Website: lowes
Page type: order-tracking
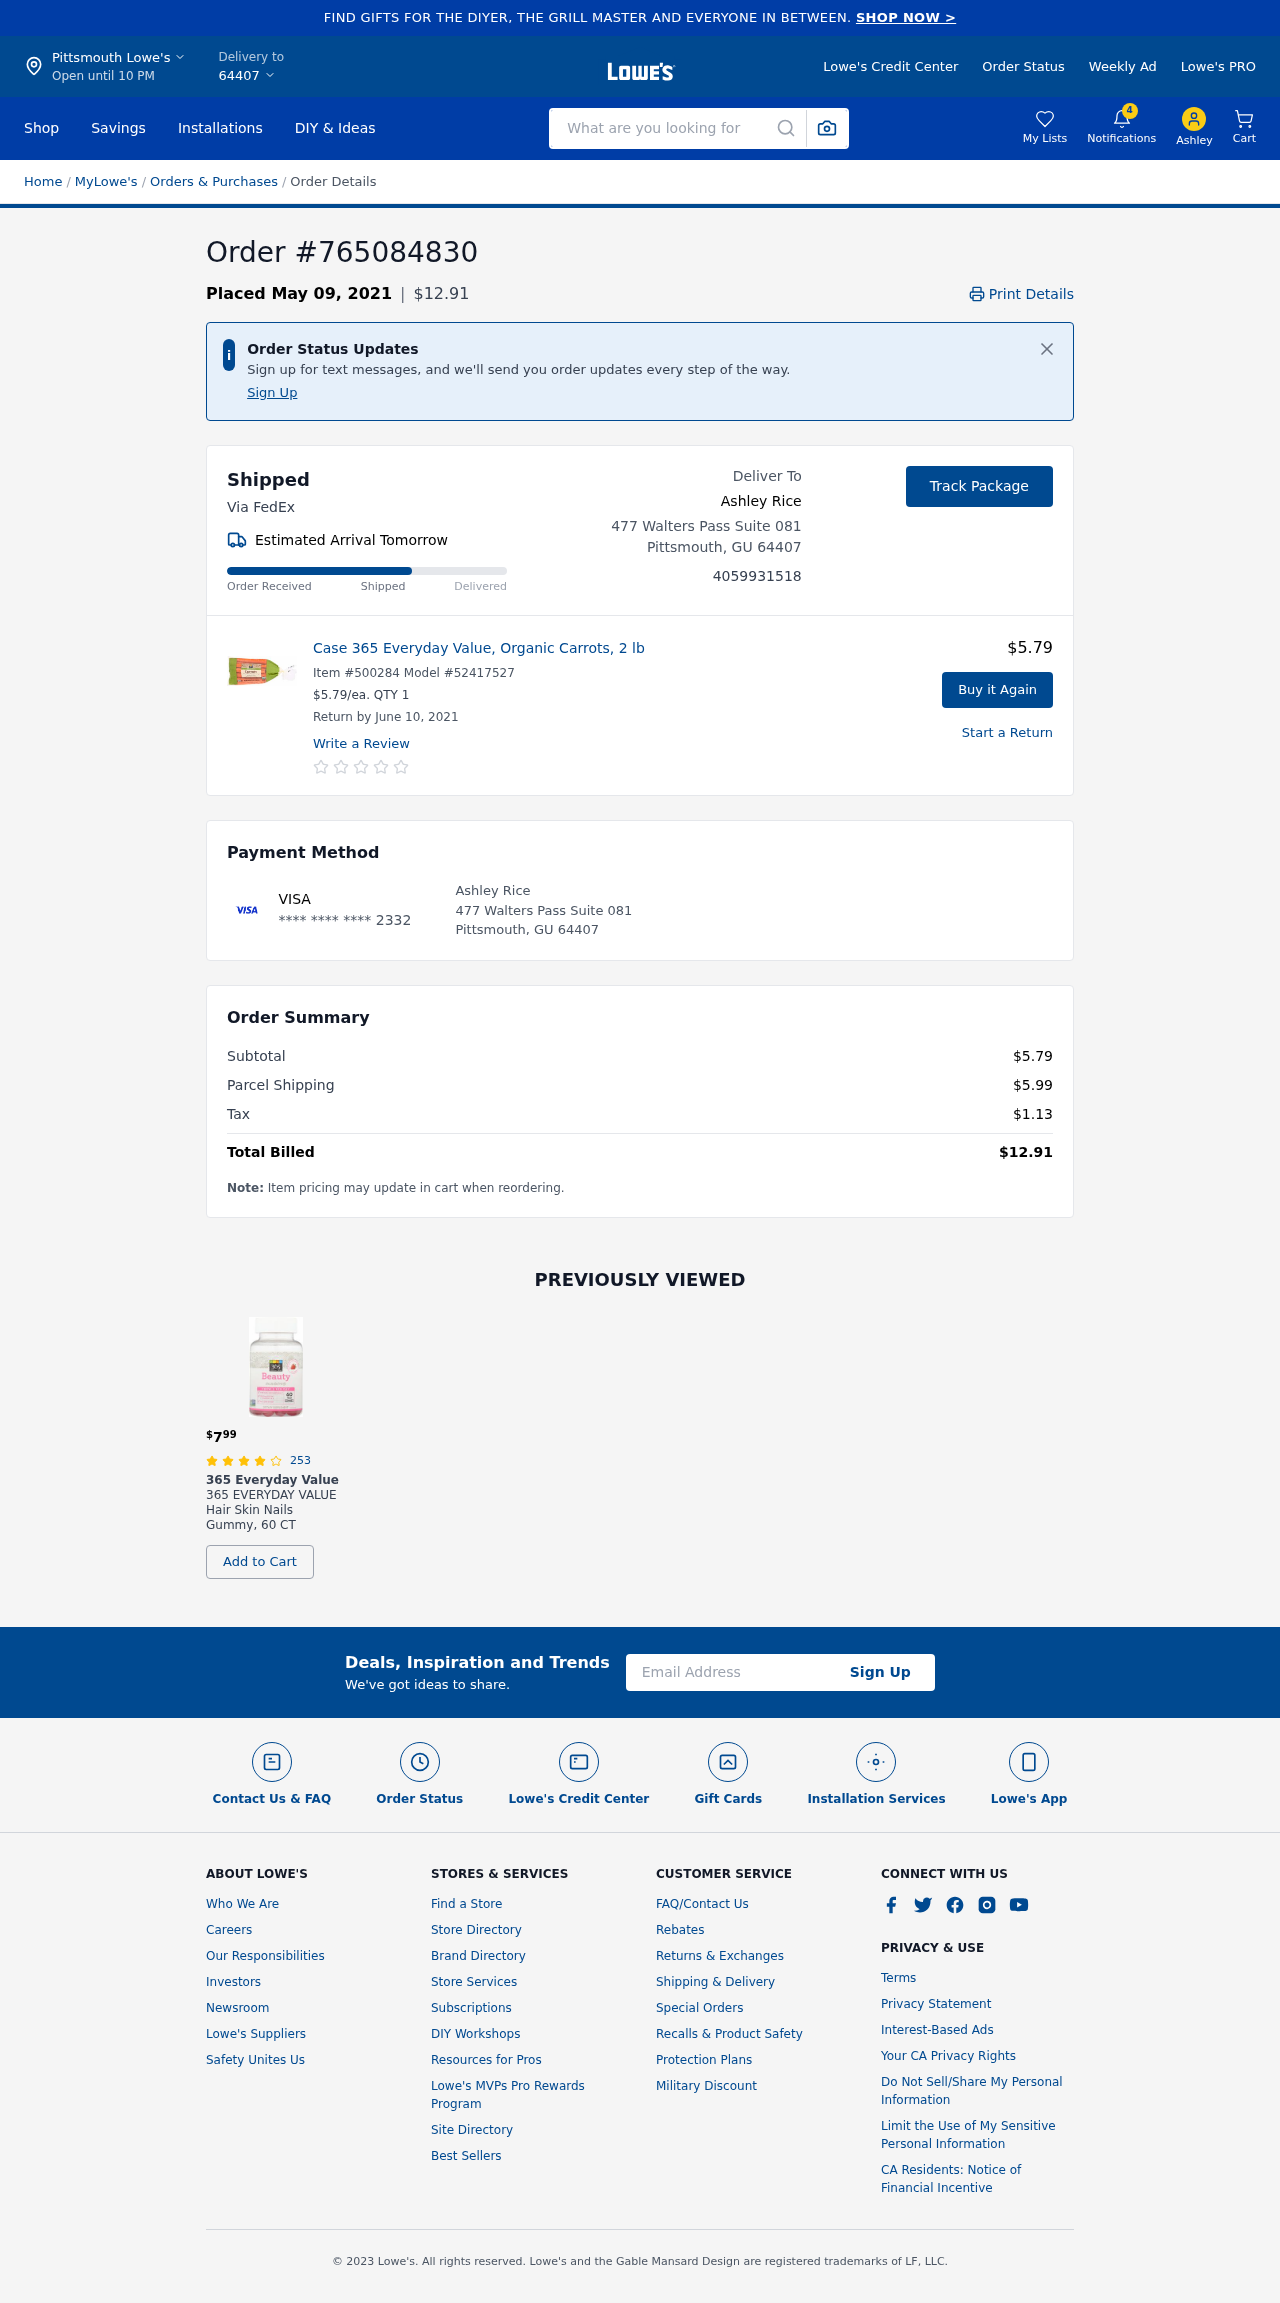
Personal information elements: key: PII_CARD_LAST4
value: **** **** **** 2332
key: PII_CARD_TYPE
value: VISA
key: PII_CITY
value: Pittsmouth Lowe's
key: PII_CITY
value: Pittsmouth
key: PII_CITY_STATE_ZIP
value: Pittsmouth, GU 64407
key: PII_EMAIL
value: ashley_rice@yahoo.com
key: PII_FIRSTNAME
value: Ashley
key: PII_FULLNAME
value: Ashley Rice
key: PII_PHONE
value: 4059931518
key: PII_POSTCODE
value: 64407
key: PII_STREET
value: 477 Walters Pass Suite 081
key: PII_FULLNAME2
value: Ashley Rice
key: PII_STATE
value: GU
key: PII_STATE_ABBR
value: GU
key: PII_POSTCODE_FULL
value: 64407
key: PII_CITY_STATE
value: Pittsmouth, GU
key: PII_POSTCODE_NUMERIC
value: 64407
Product elements: key: PRODUCT1_NAME
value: Case 365 Everyday Value, Organic Carrots, 2 lb
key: PRODUCT1_PRICE
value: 5.79
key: PRODUCT1_QUANTITY
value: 1
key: PRODUCT2_BRAND
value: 365 Everyday Value
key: PRODUCT2_NAME
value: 365 EVERYDAY VALUE Hair Skin Nails Gummy, 60 CT
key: PRODUCT2_NUM_RATINGS
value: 253
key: PRODUCT2_PRICE
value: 7.99
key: PRODUCT2_RATING
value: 4
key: PRODUCT1_ITEM
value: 500284
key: PRODUCT1_MODEL
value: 52417527
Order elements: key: ORDER_ID
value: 765084830
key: ORDER_DATE
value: Placed May 09, 2021
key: ORDER_TOTAL
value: $12.91
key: ORDER_DELIVERY_DATE
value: Estimated Arrival Tomorrow
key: ORDER_RETURN_BY_DATE
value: Return by June 10, 2021
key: ORDER_SUBTOTAL
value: $5.79
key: ORDER_SHIPPING_COST
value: $5.99
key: ORDER_TAX
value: $1.13
Search elements: key: HEADER_SEARCH
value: What are you looking for
Other elements: key: NOTIFICATION_COUNT
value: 4